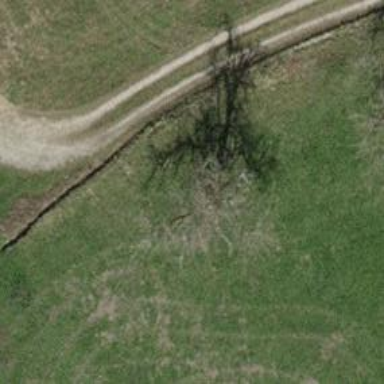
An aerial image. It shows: Beautiful tree in nature.